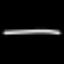
Label: line